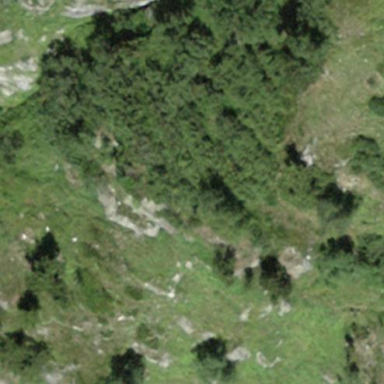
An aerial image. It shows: Patch of scrub vegetation.